Interaction volume radius: 5 \u00c5
Interaction volume height: 15 \u00c5
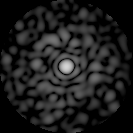
Disorder parameter: 0.8461